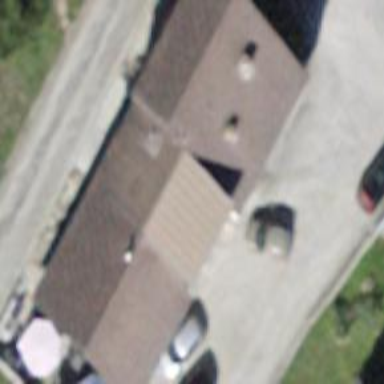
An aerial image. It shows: Restaurant.